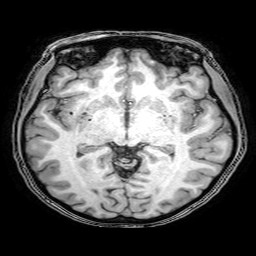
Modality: T1w
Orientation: coronal
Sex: female
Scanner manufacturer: philips
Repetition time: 0.008068 s
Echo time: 0.00369 s